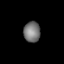
Tissue: lung
Cell type: Myeloid cells
Senescence score: 0.6422
Nuclear area (px): 334
Mean DAPI intensity: 117.503